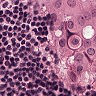
Metastatic tissue present: yes